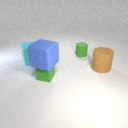
large cyan rubber cube in front of small green rubber cylinder